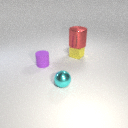
small yellow metal cube behind small cyan metal sphere